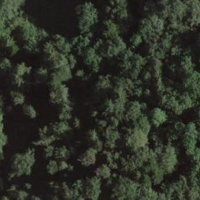
EUNIS habitat code: 44
Species observed at this site:
Urtica dioica